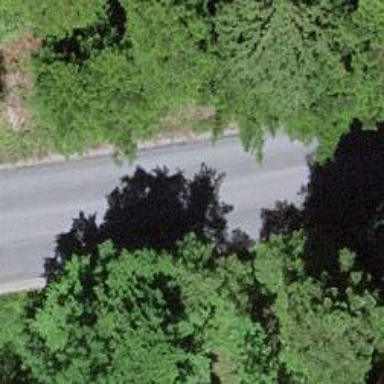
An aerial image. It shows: Unclassified road with asphalt surface.